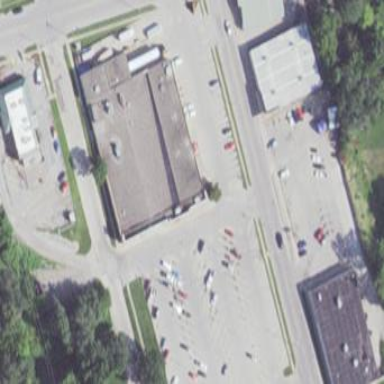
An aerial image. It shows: Supermarket located in building.